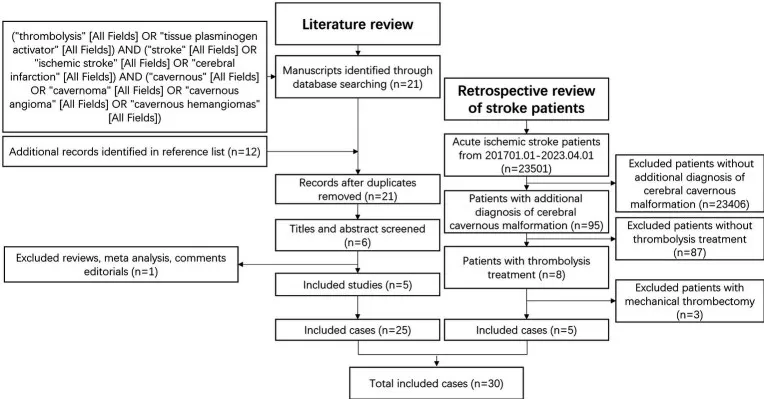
Literature review and retrospective review strategy.
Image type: chart (chart)